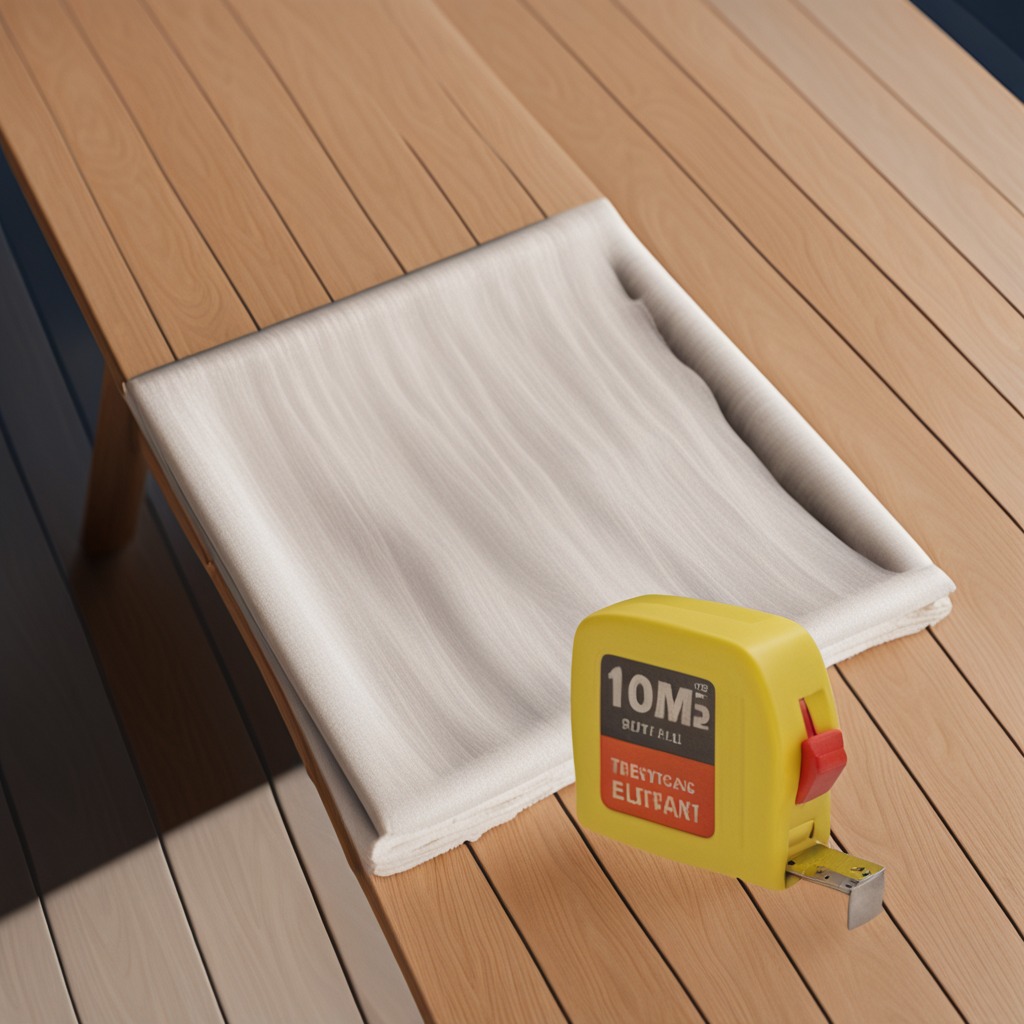
A measuring tape lies on the wooden table in the outdoor workshop during daytime bright natural light soft shadows worn but beneath the cloth.